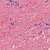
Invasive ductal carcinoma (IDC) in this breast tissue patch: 1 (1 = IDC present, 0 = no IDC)